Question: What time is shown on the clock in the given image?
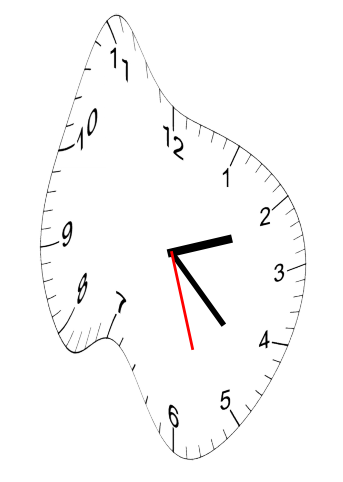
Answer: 02:22:27